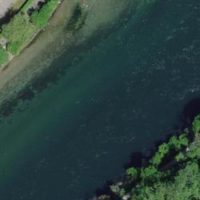
EUNIS habitat code: 15
Species observed at this site:
Phalacrocorax carbo
Corvus corone
Larus michahellis
Podiceps cristatus
Cygnus olor
Fulica atra
Parus major
Mergus merganser
Pica pica
Aythya fuligula
Falco tinnunculus